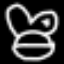
Label: frog